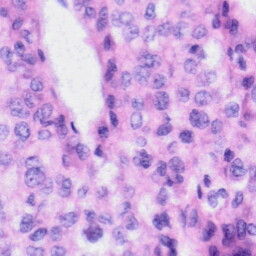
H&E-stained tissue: Liver